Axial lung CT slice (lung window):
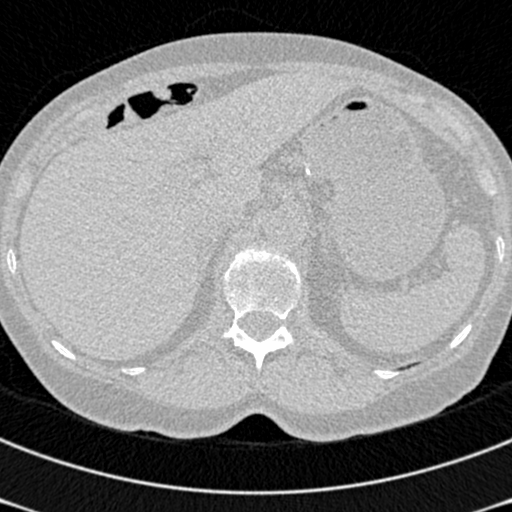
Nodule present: no